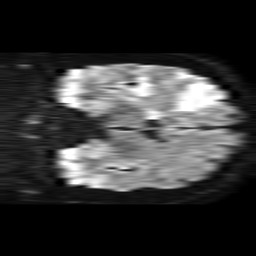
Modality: TRACE
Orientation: coronal
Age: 52
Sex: male
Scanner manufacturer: philips
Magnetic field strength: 1.5 T
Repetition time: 4.6 s
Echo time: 0.08941 s